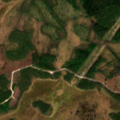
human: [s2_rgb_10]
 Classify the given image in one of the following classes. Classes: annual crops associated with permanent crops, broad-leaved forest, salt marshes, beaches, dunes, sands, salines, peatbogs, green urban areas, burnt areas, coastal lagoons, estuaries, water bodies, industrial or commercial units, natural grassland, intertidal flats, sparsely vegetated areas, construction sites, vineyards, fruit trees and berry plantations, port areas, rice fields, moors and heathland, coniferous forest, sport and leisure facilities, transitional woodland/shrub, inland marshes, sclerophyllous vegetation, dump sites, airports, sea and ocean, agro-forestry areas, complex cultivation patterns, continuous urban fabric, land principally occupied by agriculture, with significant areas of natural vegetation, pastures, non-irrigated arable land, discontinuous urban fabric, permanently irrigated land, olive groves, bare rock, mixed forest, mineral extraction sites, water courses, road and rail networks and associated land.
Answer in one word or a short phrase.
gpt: coniferous forest, mixed forest, transitional woodland/shrub, peatbogs